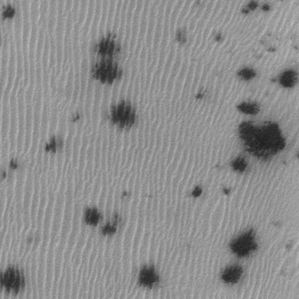
Label: frost